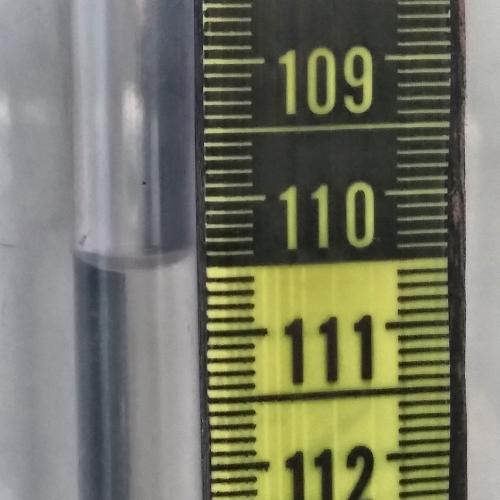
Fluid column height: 110.5 cm